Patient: sex M, age 54
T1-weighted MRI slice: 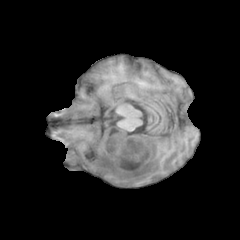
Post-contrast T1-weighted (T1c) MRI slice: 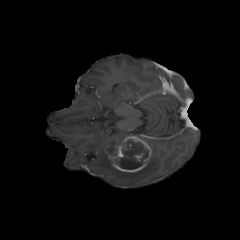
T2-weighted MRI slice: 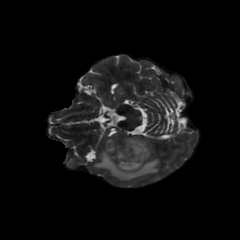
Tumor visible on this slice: yes
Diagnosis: Glioblastoma, IDH-wildtype
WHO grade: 4